Question: I've this navbar at the footer
'''
<footer data-role="footer">
<div data-role="navbar" data-iconpos="top">
<ul>
<li><a href="a.html" class="ui-btn-active" data-icon="star">Fav</a></li>
<li><a href="b.html" data-icon="back">Recent</a></li>
<li><a href="a.html" data-icon="delete">Contacts</a></li>
<li><a href="b.html" data-icon="grid">Keypad</a></li>
<li><a href="a.html" data-icon="delete">Voicemail</a></li>
</ul>
</div><!-- /navbar -->
</footer>
'''
<URL> says, the nav bar can take upto 5 items in one line but here, the nav items are assigned with 3 columns layout and the last 2 li items falls down in the second line.
Did I miss something??

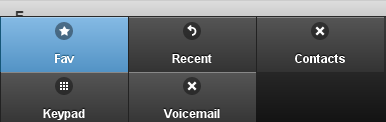
Answer: Try the beat 4.1 instead of the bleeding edge changes.
Instead of using: <URL>
Try: <URL>
Live demo using 4.1 beta. Your code works fine: <URL>